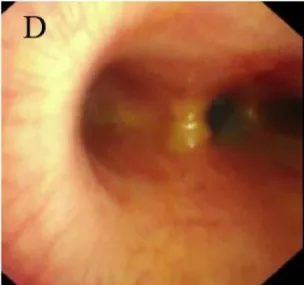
(D) The endobronchial blocker was inflated and fixed after entering the fistula.
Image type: endoscopy (airway_endoscopy)